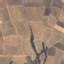
Land use / land cover class: PermanentCrop